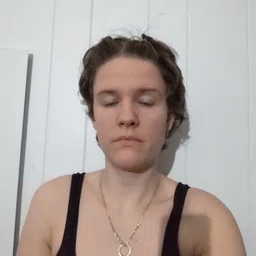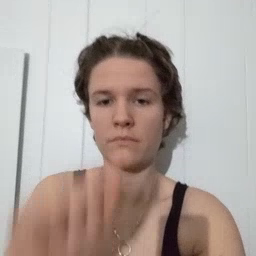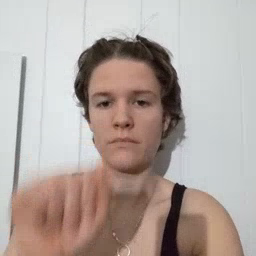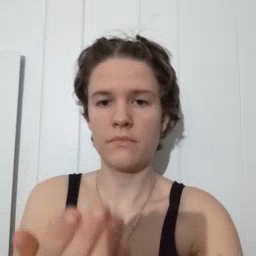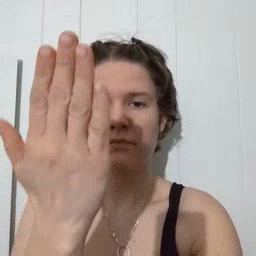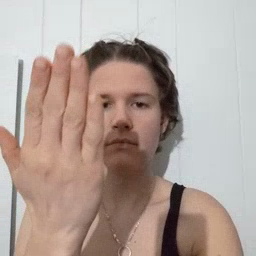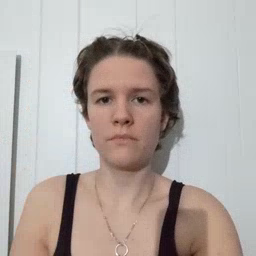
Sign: mitten